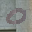
Label: 0